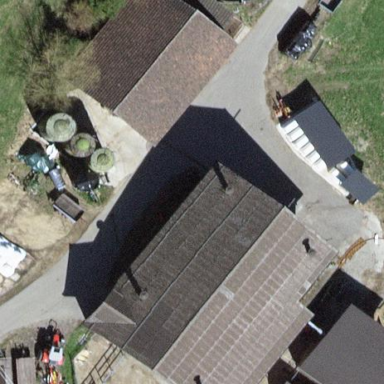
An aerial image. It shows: Farmyard area.